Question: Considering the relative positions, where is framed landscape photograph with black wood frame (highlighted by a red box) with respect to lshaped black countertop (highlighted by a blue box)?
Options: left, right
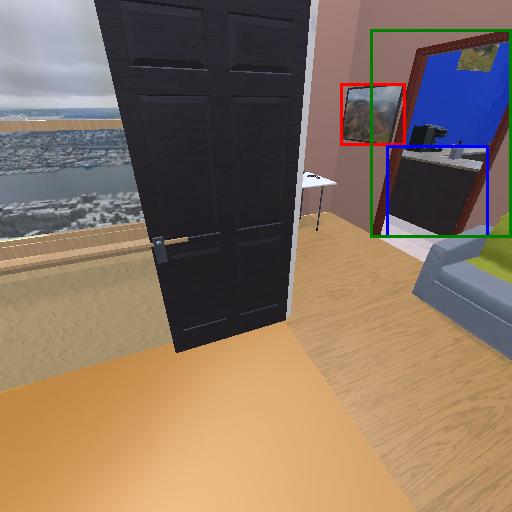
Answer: left